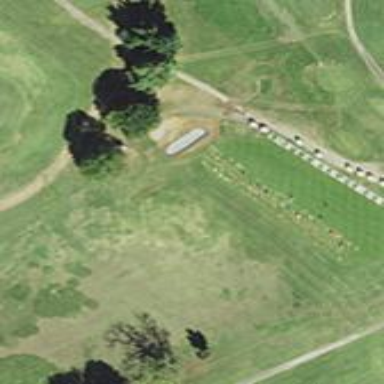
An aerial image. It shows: Golf fairway surrounded by grass.